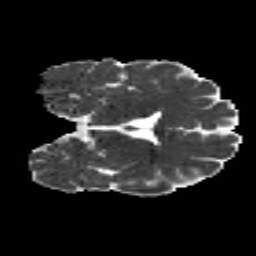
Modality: MD
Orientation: coronal
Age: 21
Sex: male
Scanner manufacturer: siemens
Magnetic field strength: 3 T
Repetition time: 8.8 s
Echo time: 0.085 s